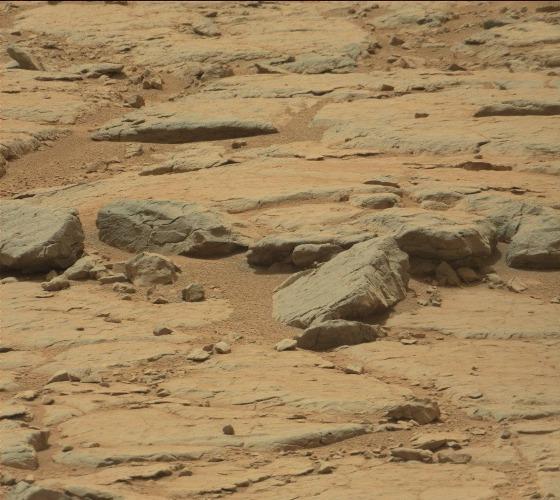
Terrain classes present: Bedrock, Gravel / Sand / Soil, Rock, Shadow